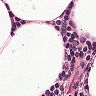
Metastatic tissue present: no